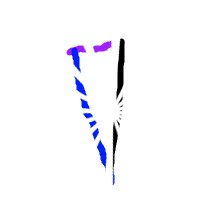
Shape: triangle